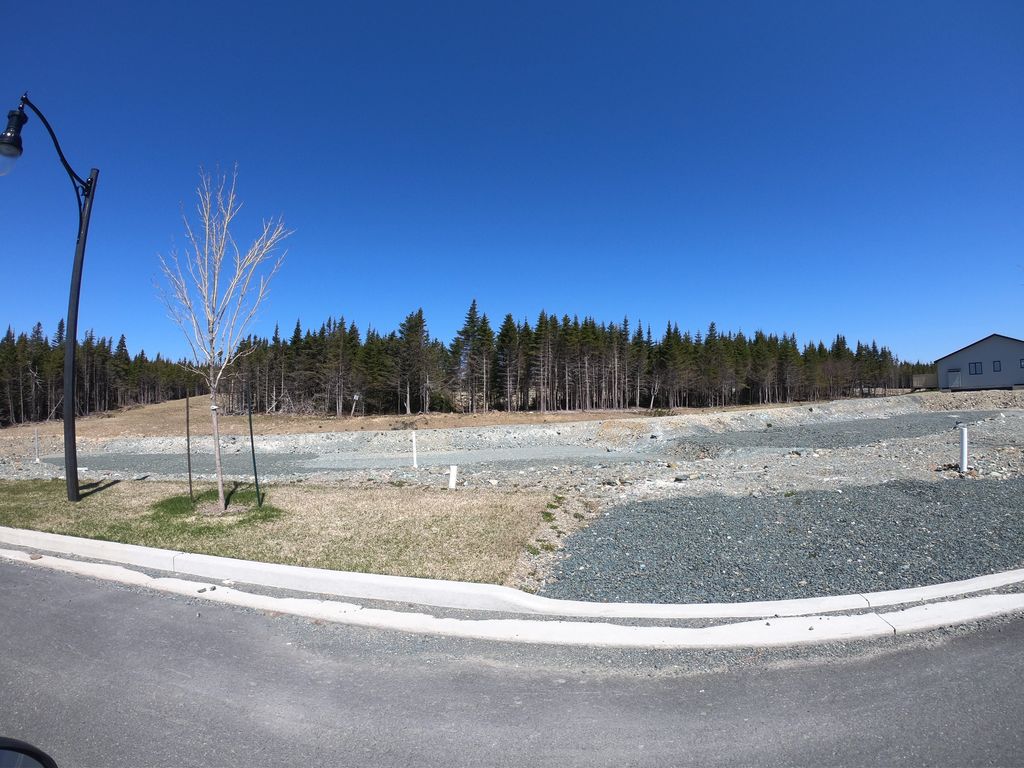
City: st_johns